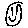
Label: smiley face